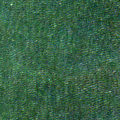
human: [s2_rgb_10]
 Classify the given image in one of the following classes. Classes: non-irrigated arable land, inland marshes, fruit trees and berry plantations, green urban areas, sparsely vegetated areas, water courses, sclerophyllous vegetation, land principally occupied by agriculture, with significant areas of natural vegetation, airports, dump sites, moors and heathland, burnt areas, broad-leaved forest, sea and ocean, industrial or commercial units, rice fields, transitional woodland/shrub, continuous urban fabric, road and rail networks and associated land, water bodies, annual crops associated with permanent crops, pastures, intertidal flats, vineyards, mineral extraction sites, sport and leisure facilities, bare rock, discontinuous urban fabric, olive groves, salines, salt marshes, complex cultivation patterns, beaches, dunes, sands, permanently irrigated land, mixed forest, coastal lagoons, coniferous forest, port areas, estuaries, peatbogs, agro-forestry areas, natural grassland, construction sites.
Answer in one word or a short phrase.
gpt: sea and ocean